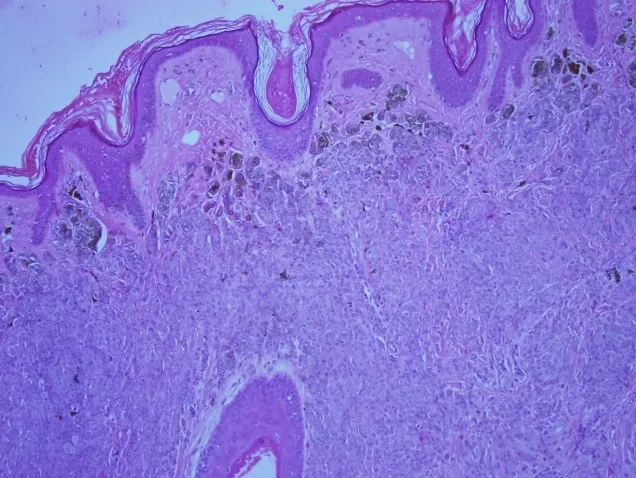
Higher power shows dermal nests with marked adnexocentricity, in addition to infiltrating between the collagen bundles.
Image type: pathology (h&e)